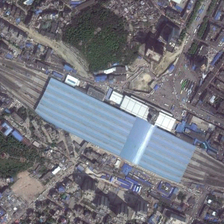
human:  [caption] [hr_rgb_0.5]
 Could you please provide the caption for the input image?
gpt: many buildings and some green plants are in two sides of a railway station .

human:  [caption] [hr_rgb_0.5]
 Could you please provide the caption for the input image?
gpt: many buildings and some green plants are in two sides of a railway station .

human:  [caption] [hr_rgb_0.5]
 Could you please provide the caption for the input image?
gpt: many buildings and some green plants are in two sides of a railway station .

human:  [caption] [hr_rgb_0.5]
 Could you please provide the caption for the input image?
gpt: many buildings and some green plants are in two sides of a railway station .

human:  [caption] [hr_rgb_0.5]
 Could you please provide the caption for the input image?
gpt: many buildings and some green plants are in two sides of a railway station .